Interaction volume radius: 5 \u00c5
Interaction volume height: 10 \u00c5
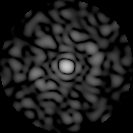
Disorder parameter: 0.8424